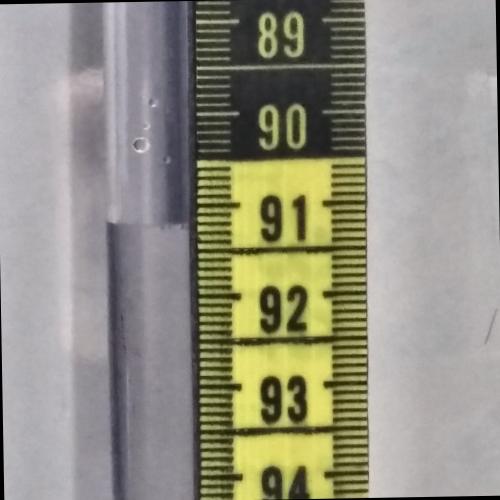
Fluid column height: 91.2 cm